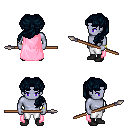
a pixel art fantasy rpg character, male body template, dark elf, purple skin, pink cape, white pants, raven princess hairstyle, bracelets, black shoes, spear, four views (front, back, left, right), 2x2 character sprite sheet, small pixel art, hard edges, no anti-aliasing